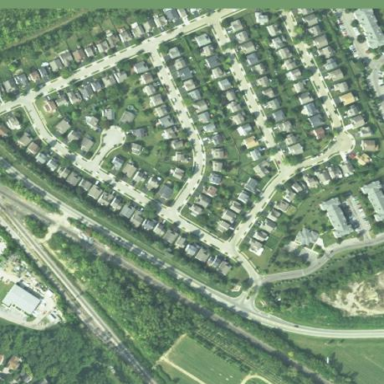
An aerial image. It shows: Residential area.